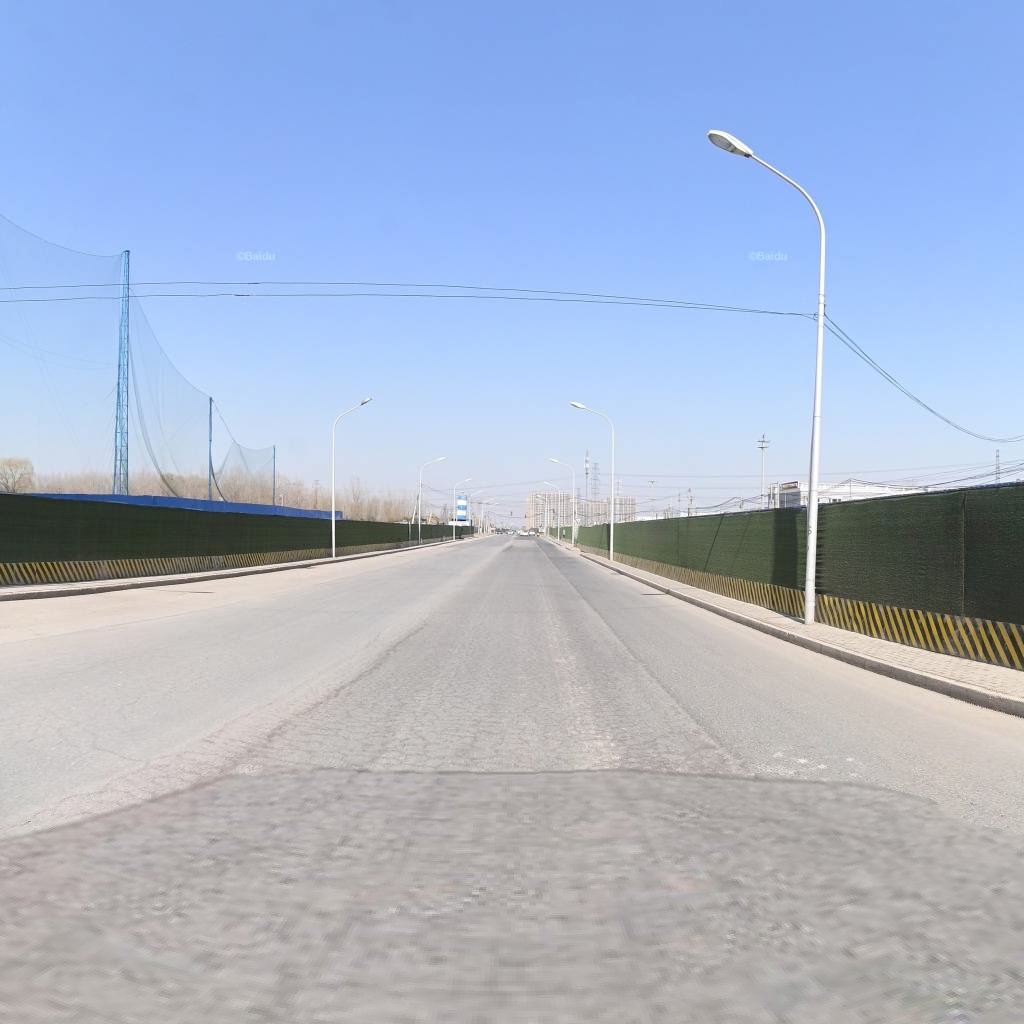
Region: Chaoyang
Road damage annotations: alligator crack